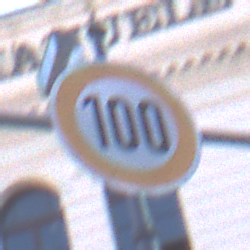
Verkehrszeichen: Geschwindigkeit100
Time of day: SunriseSunset
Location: Outdoor (Urban)
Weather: PartlyCloudy
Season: NotSpecified
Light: Natural